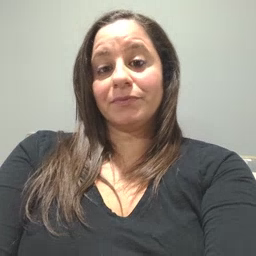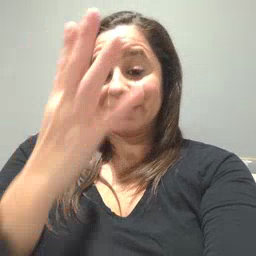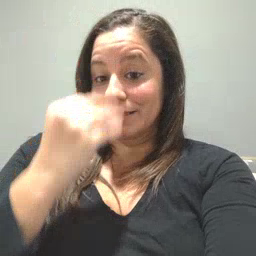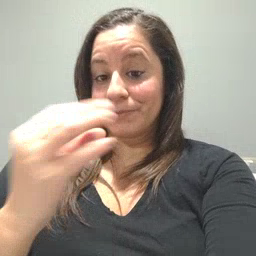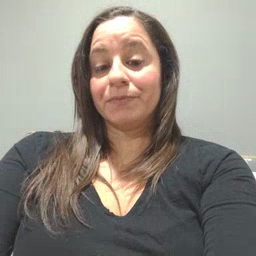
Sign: sleep